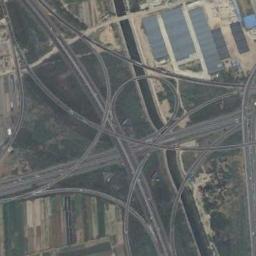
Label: overpass